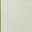
Piece: xx